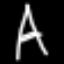
Label: The Eiffel Tower